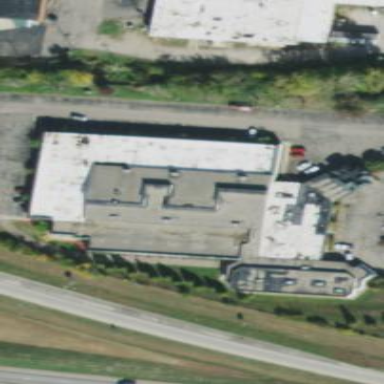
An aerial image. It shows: Hotel building.